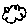
Label: cloud